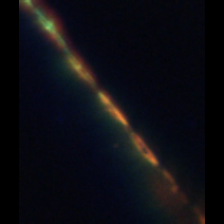
Taxon: Psuedo-nitzschia
Group: Diatoms